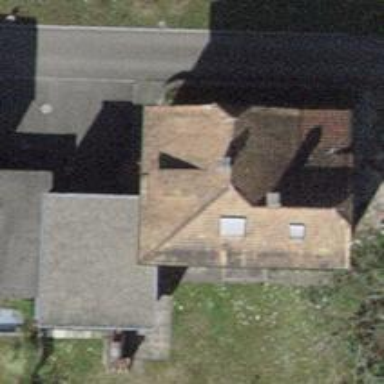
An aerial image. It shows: Detached building with tiled roof.